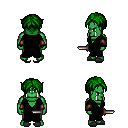
a pixel art fantasy rpg character, male body template, orc, green skin, gray robe, gold greaves, green parted hairstyle, cloth bracers, gray slippers, dagger, four views (front, back, left, right), 2x2 character sprite sheet, small pixel art, hard edges, no anti-aliasing